Interaction volume radius: 5 \u00c5
Interaction volume height: 45 \u00c5
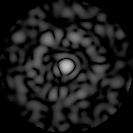
Disorder parameter: 0.8296